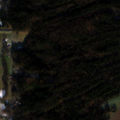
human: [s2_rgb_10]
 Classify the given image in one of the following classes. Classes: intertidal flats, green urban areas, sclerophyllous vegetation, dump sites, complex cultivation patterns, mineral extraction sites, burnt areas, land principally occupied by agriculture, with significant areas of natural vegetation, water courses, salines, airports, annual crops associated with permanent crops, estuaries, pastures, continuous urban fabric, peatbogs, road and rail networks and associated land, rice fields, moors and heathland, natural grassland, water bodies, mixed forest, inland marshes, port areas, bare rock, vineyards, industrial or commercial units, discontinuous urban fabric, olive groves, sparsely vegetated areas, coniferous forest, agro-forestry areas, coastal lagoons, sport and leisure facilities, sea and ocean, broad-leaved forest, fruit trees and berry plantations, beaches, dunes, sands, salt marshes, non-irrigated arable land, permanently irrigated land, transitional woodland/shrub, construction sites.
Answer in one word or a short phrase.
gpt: complex cultivation patterns, land principally occupied by agriculture, with significant areas of natural vegetation, mixed forest